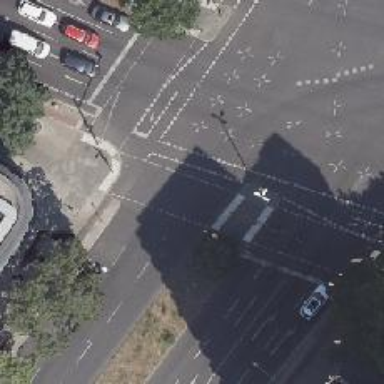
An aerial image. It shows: Road crossing with traffic signals.